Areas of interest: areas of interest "Industrial Park"
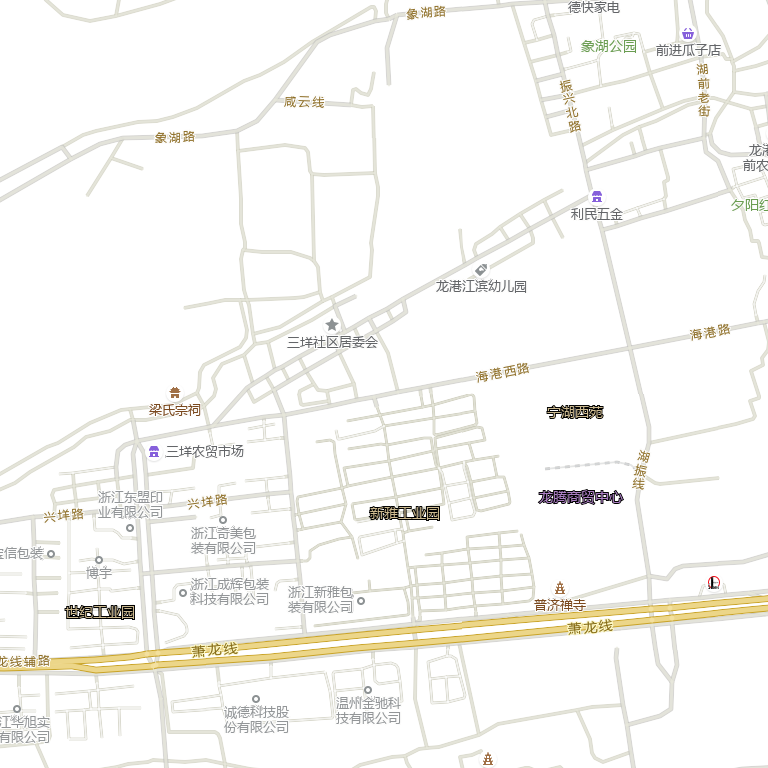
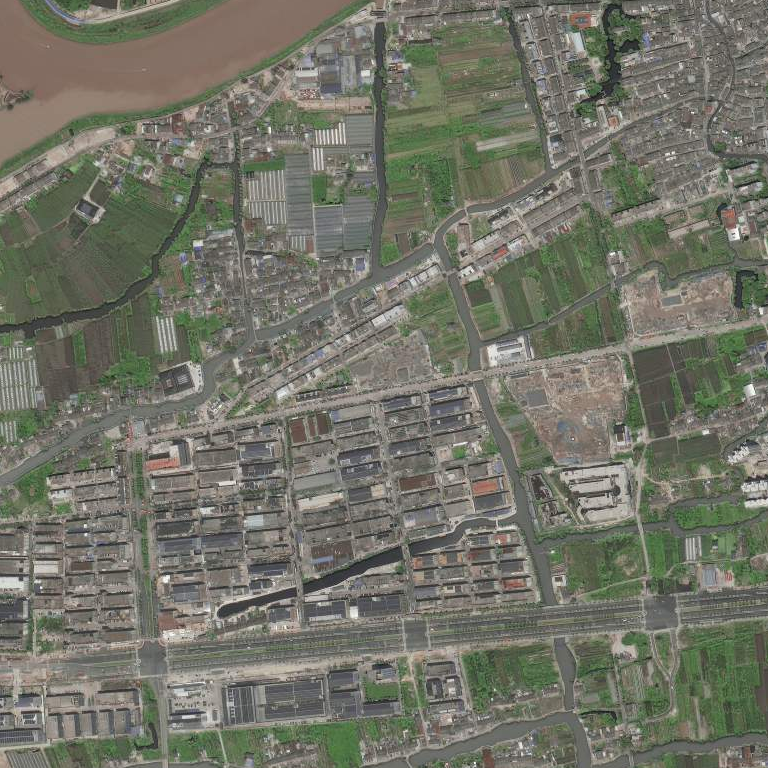